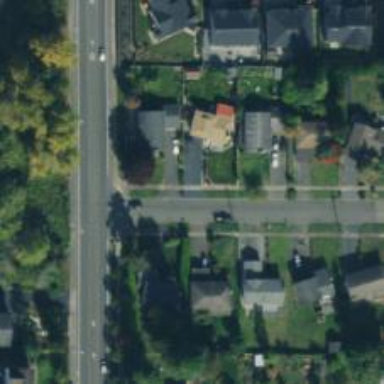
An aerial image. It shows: Neighborhood.